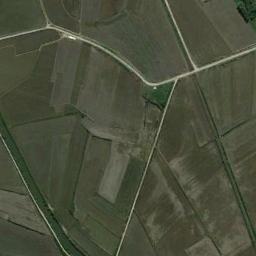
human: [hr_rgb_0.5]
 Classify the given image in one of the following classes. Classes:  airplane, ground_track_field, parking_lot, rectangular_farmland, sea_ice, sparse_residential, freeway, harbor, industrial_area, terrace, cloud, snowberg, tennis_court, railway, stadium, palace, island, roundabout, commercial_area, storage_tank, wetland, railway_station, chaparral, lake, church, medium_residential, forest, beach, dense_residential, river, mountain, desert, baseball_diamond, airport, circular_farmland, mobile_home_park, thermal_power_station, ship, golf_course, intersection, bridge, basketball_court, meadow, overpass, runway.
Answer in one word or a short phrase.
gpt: rectangular_farmland